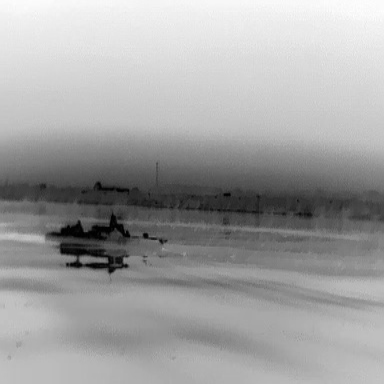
There is a warship in the infrared image.